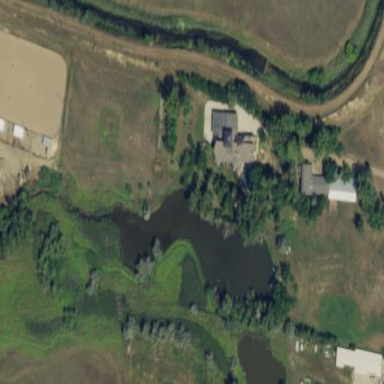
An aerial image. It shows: Pond surrounded by natural water.